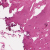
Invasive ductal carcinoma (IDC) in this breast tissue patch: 0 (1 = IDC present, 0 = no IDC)